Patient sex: M
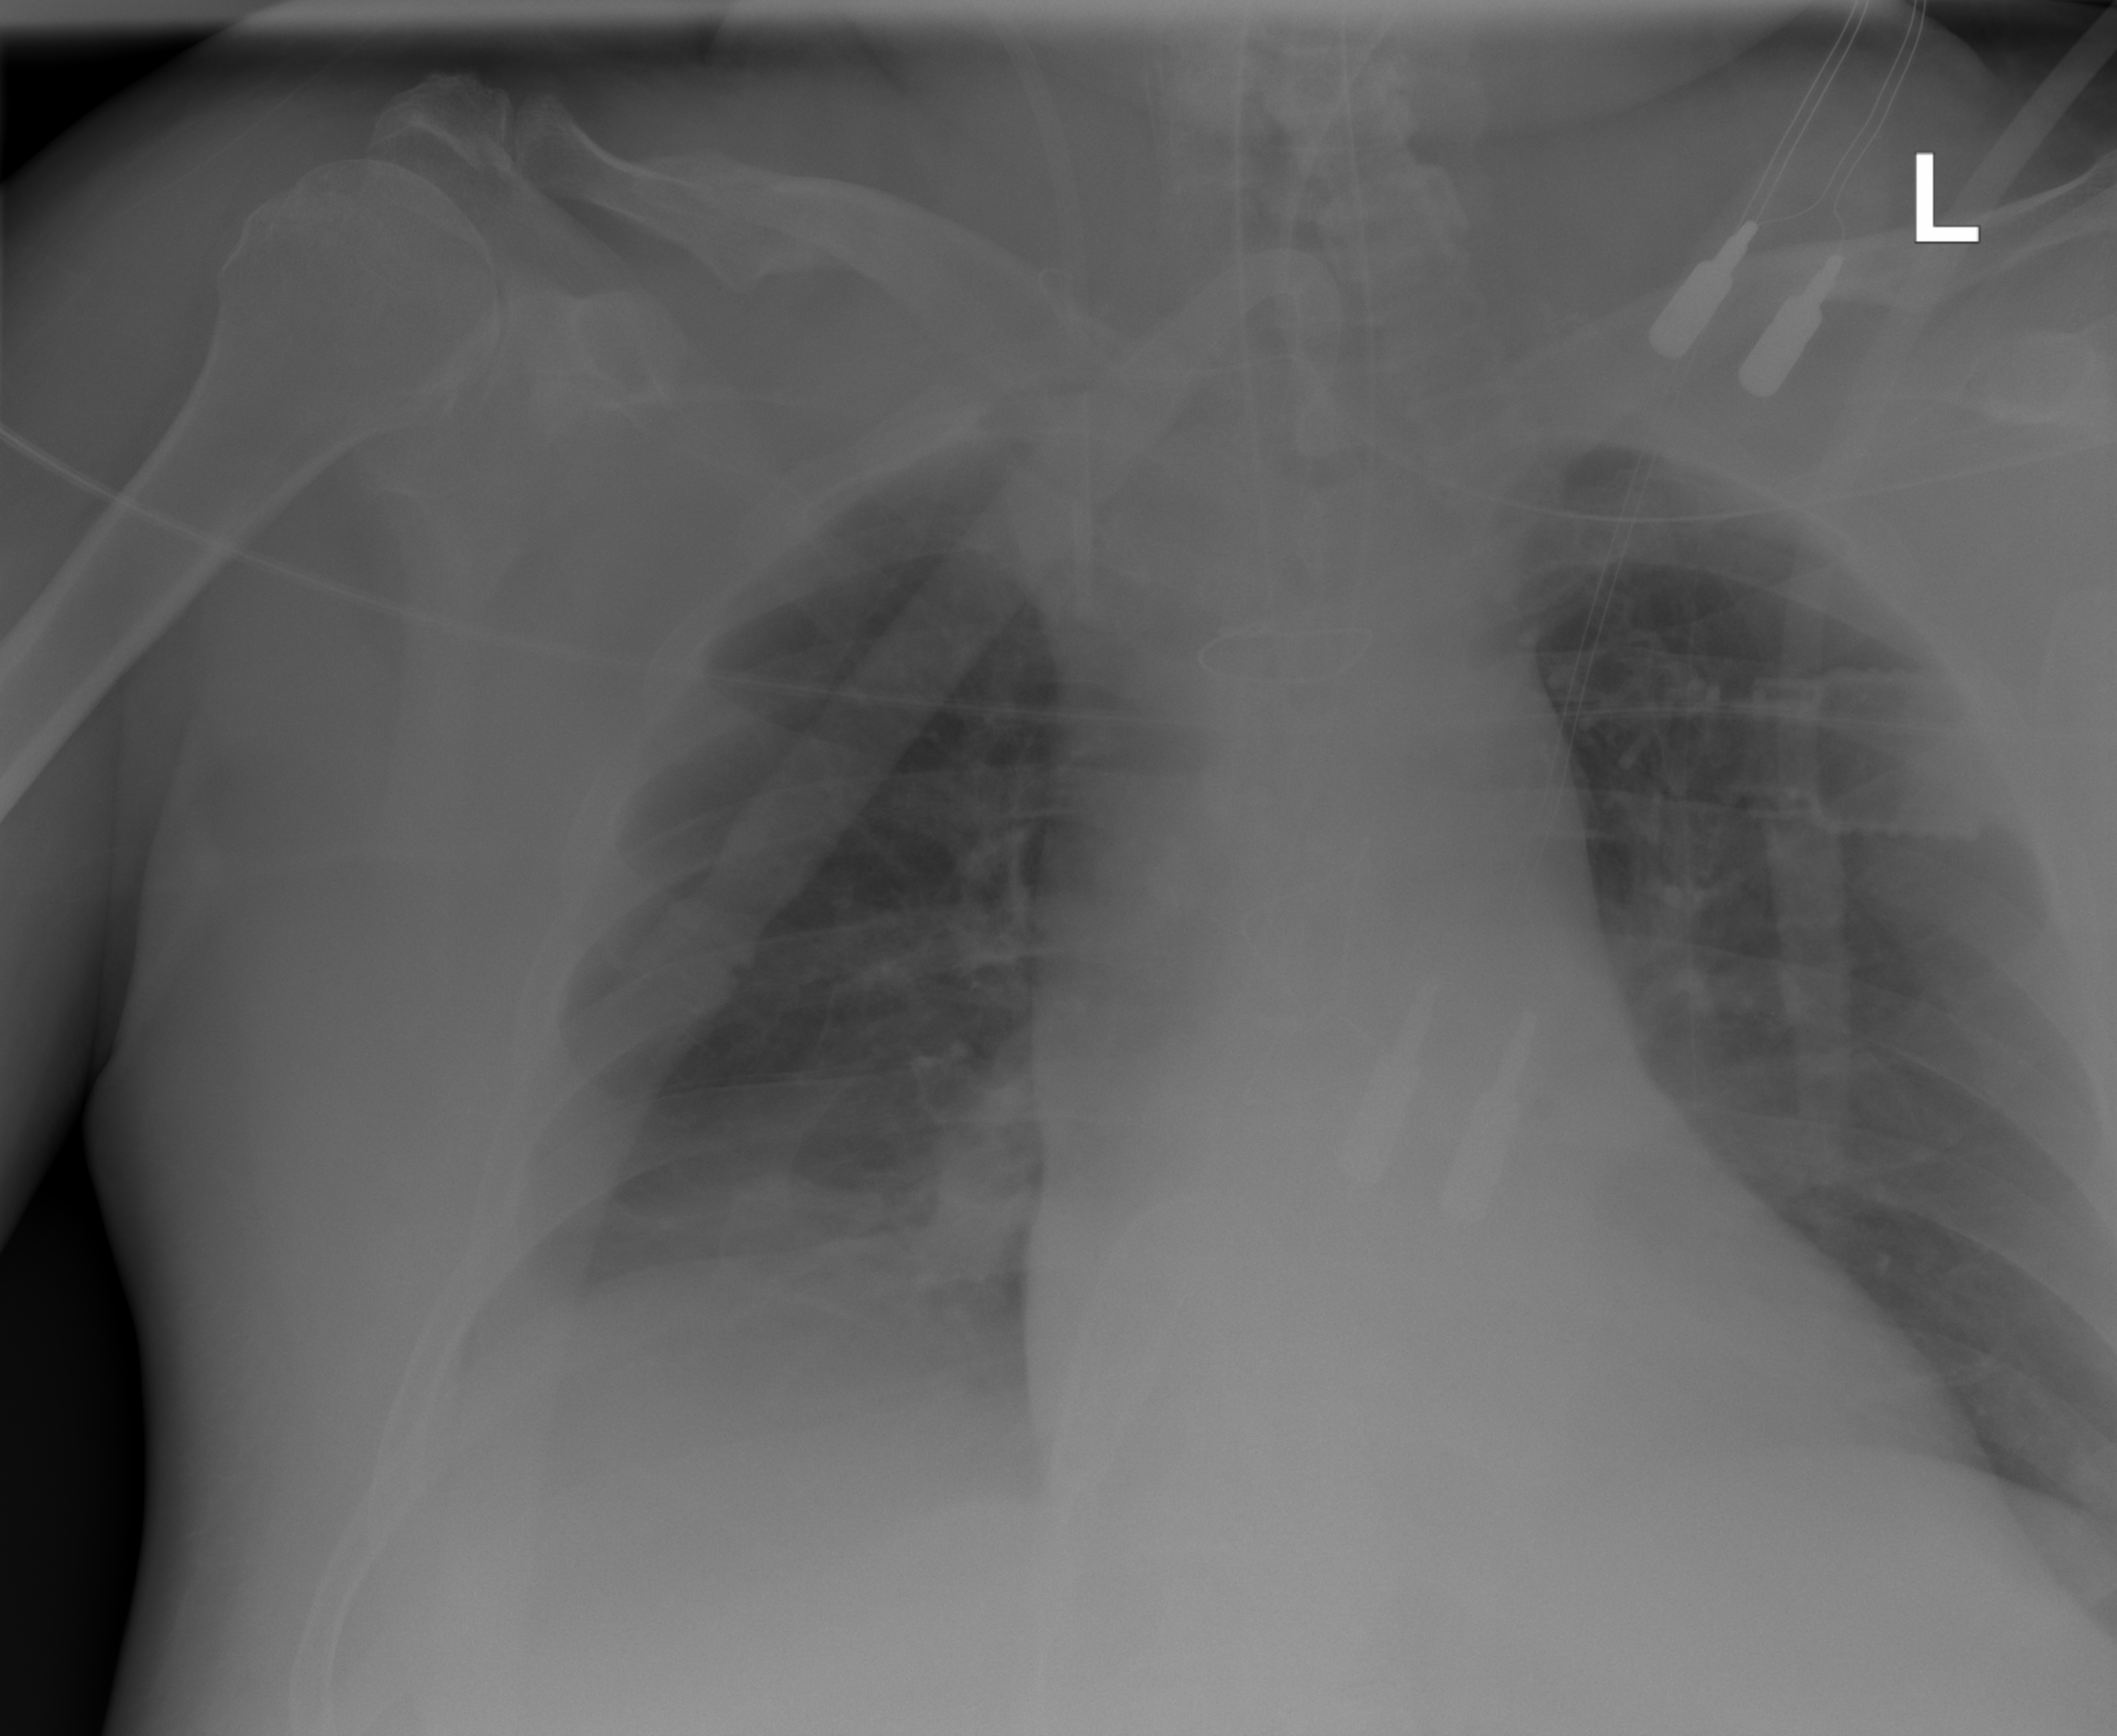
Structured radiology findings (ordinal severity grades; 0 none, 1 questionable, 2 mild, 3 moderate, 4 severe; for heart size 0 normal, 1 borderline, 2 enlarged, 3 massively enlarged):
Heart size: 0
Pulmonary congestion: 0
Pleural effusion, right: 3
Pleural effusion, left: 2
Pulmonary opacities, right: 0
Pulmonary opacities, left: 0
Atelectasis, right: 0
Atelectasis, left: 0